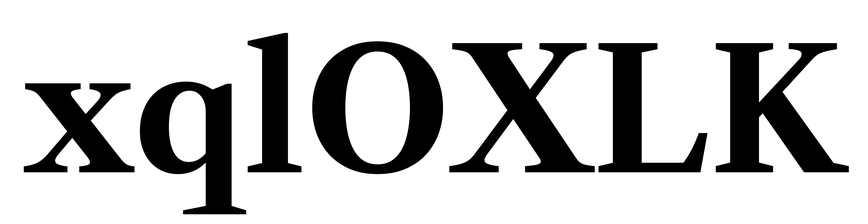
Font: LibreCaslonText_Bold